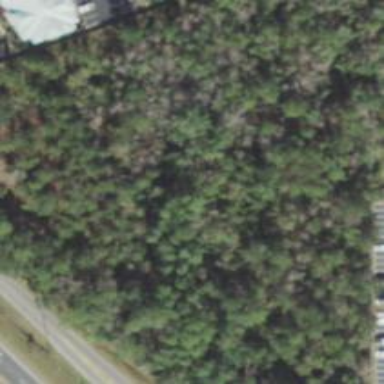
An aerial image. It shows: Mixed leaf woodland.